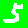
Digit: 5